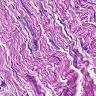
Metastatic tissue present: no